Aerial crown-view tile of a tropical tree (Barro Colorado Island, Panama), acquired 20250715:
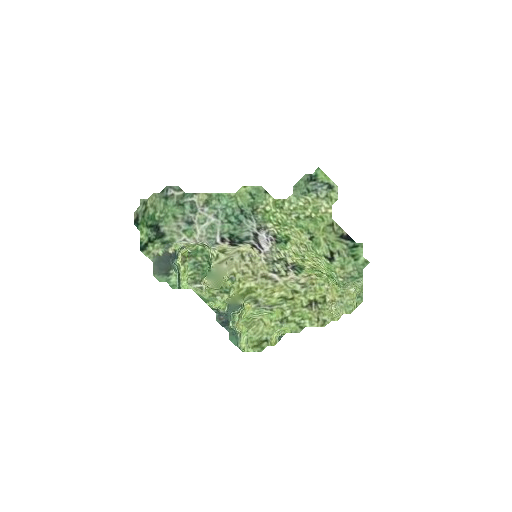
Species: Aiouea montana
GBIF accepted scientific name: Aiouea montana
Crown area: 39.664 m²